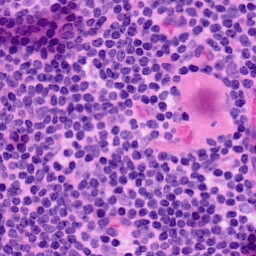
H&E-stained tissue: LymphNode